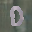
Label: 0